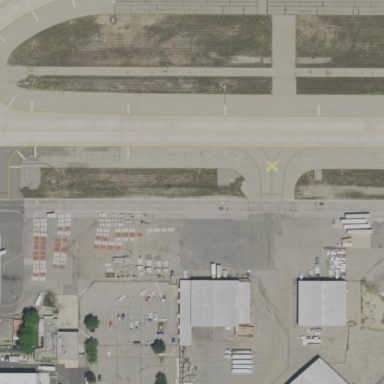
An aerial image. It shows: Apron at the airport.